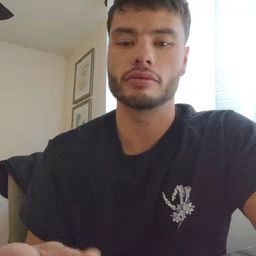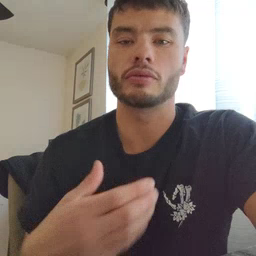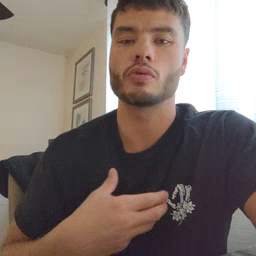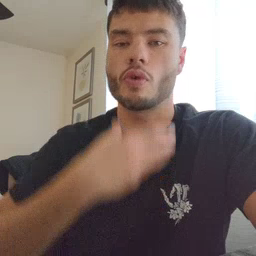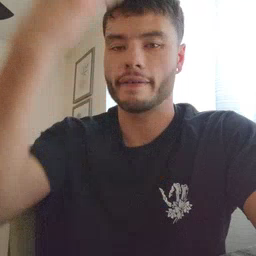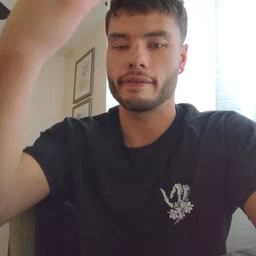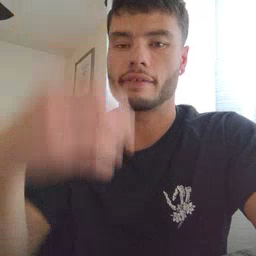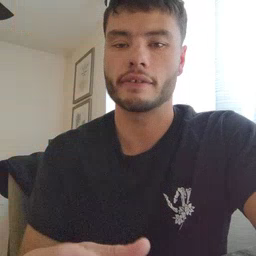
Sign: giraffe